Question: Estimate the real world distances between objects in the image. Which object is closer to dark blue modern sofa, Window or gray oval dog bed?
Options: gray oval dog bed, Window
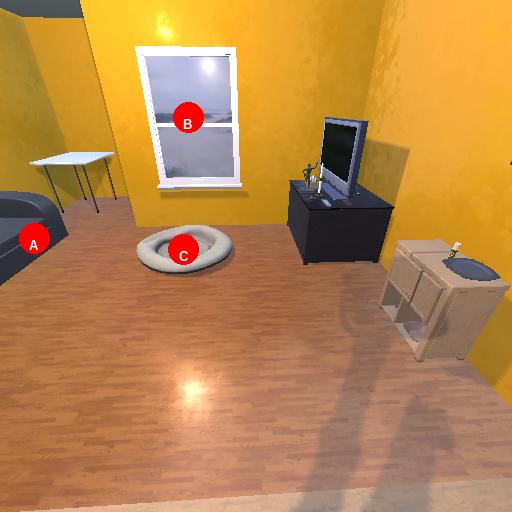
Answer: gray oval dog bed